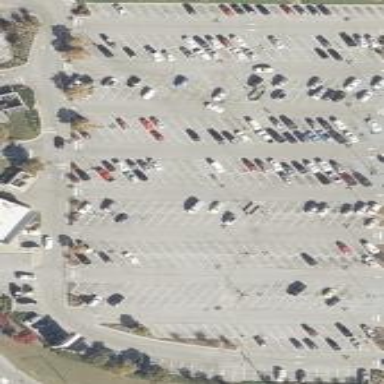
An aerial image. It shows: Parking area with surface.